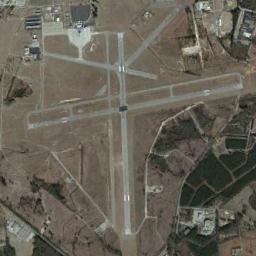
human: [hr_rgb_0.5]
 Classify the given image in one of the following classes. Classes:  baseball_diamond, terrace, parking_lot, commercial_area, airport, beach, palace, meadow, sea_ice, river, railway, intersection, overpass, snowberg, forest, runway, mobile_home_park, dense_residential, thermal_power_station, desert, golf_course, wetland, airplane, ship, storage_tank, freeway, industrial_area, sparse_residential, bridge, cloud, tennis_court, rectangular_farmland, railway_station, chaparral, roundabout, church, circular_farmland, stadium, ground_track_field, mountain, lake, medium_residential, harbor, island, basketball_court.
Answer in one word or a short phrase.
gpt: airport